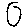
Label: circle